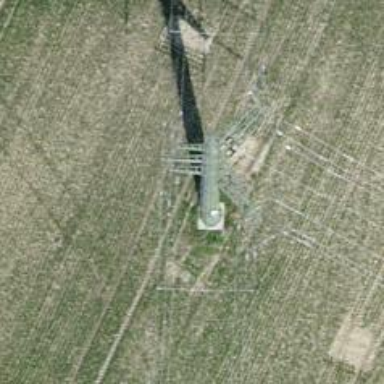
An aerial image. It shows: Towering power structure.